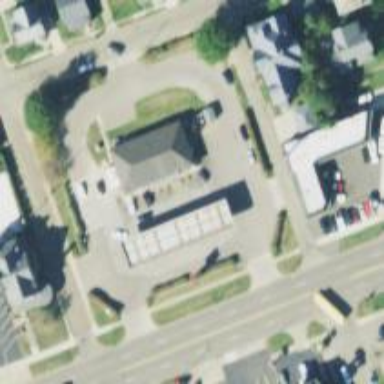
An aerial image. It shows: Convenience shop.